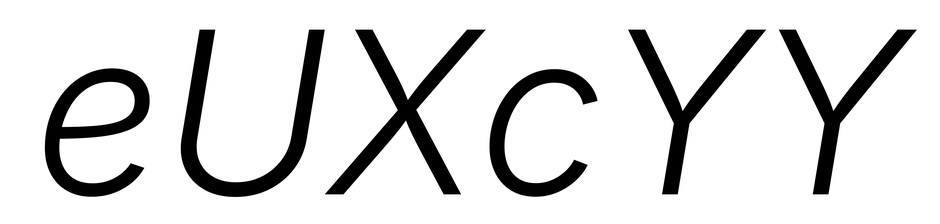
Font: Inter-Italic_Light_Italic